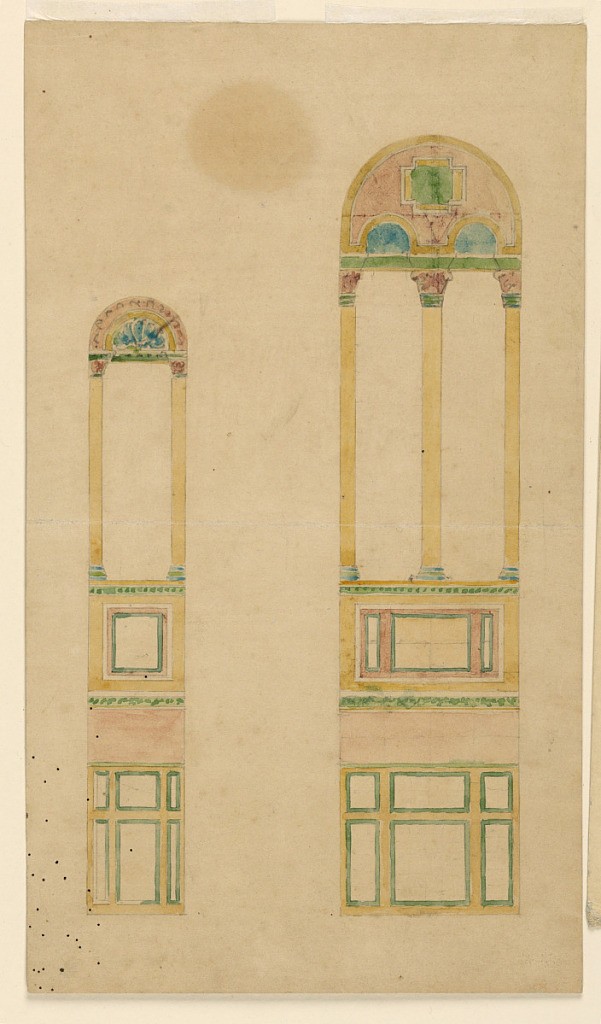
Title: Two Schemes for Church Windows
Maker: John La Farge, American, 1835–1910
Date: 1890–1900
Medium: Graphite and watercolor on paper
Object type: Drawing
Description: Two round arched windows in the Byzantine style; left, single arch; right, double arch. Panels of colored marble indicated below.